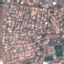
Land use / land cover: Residential